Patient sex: M
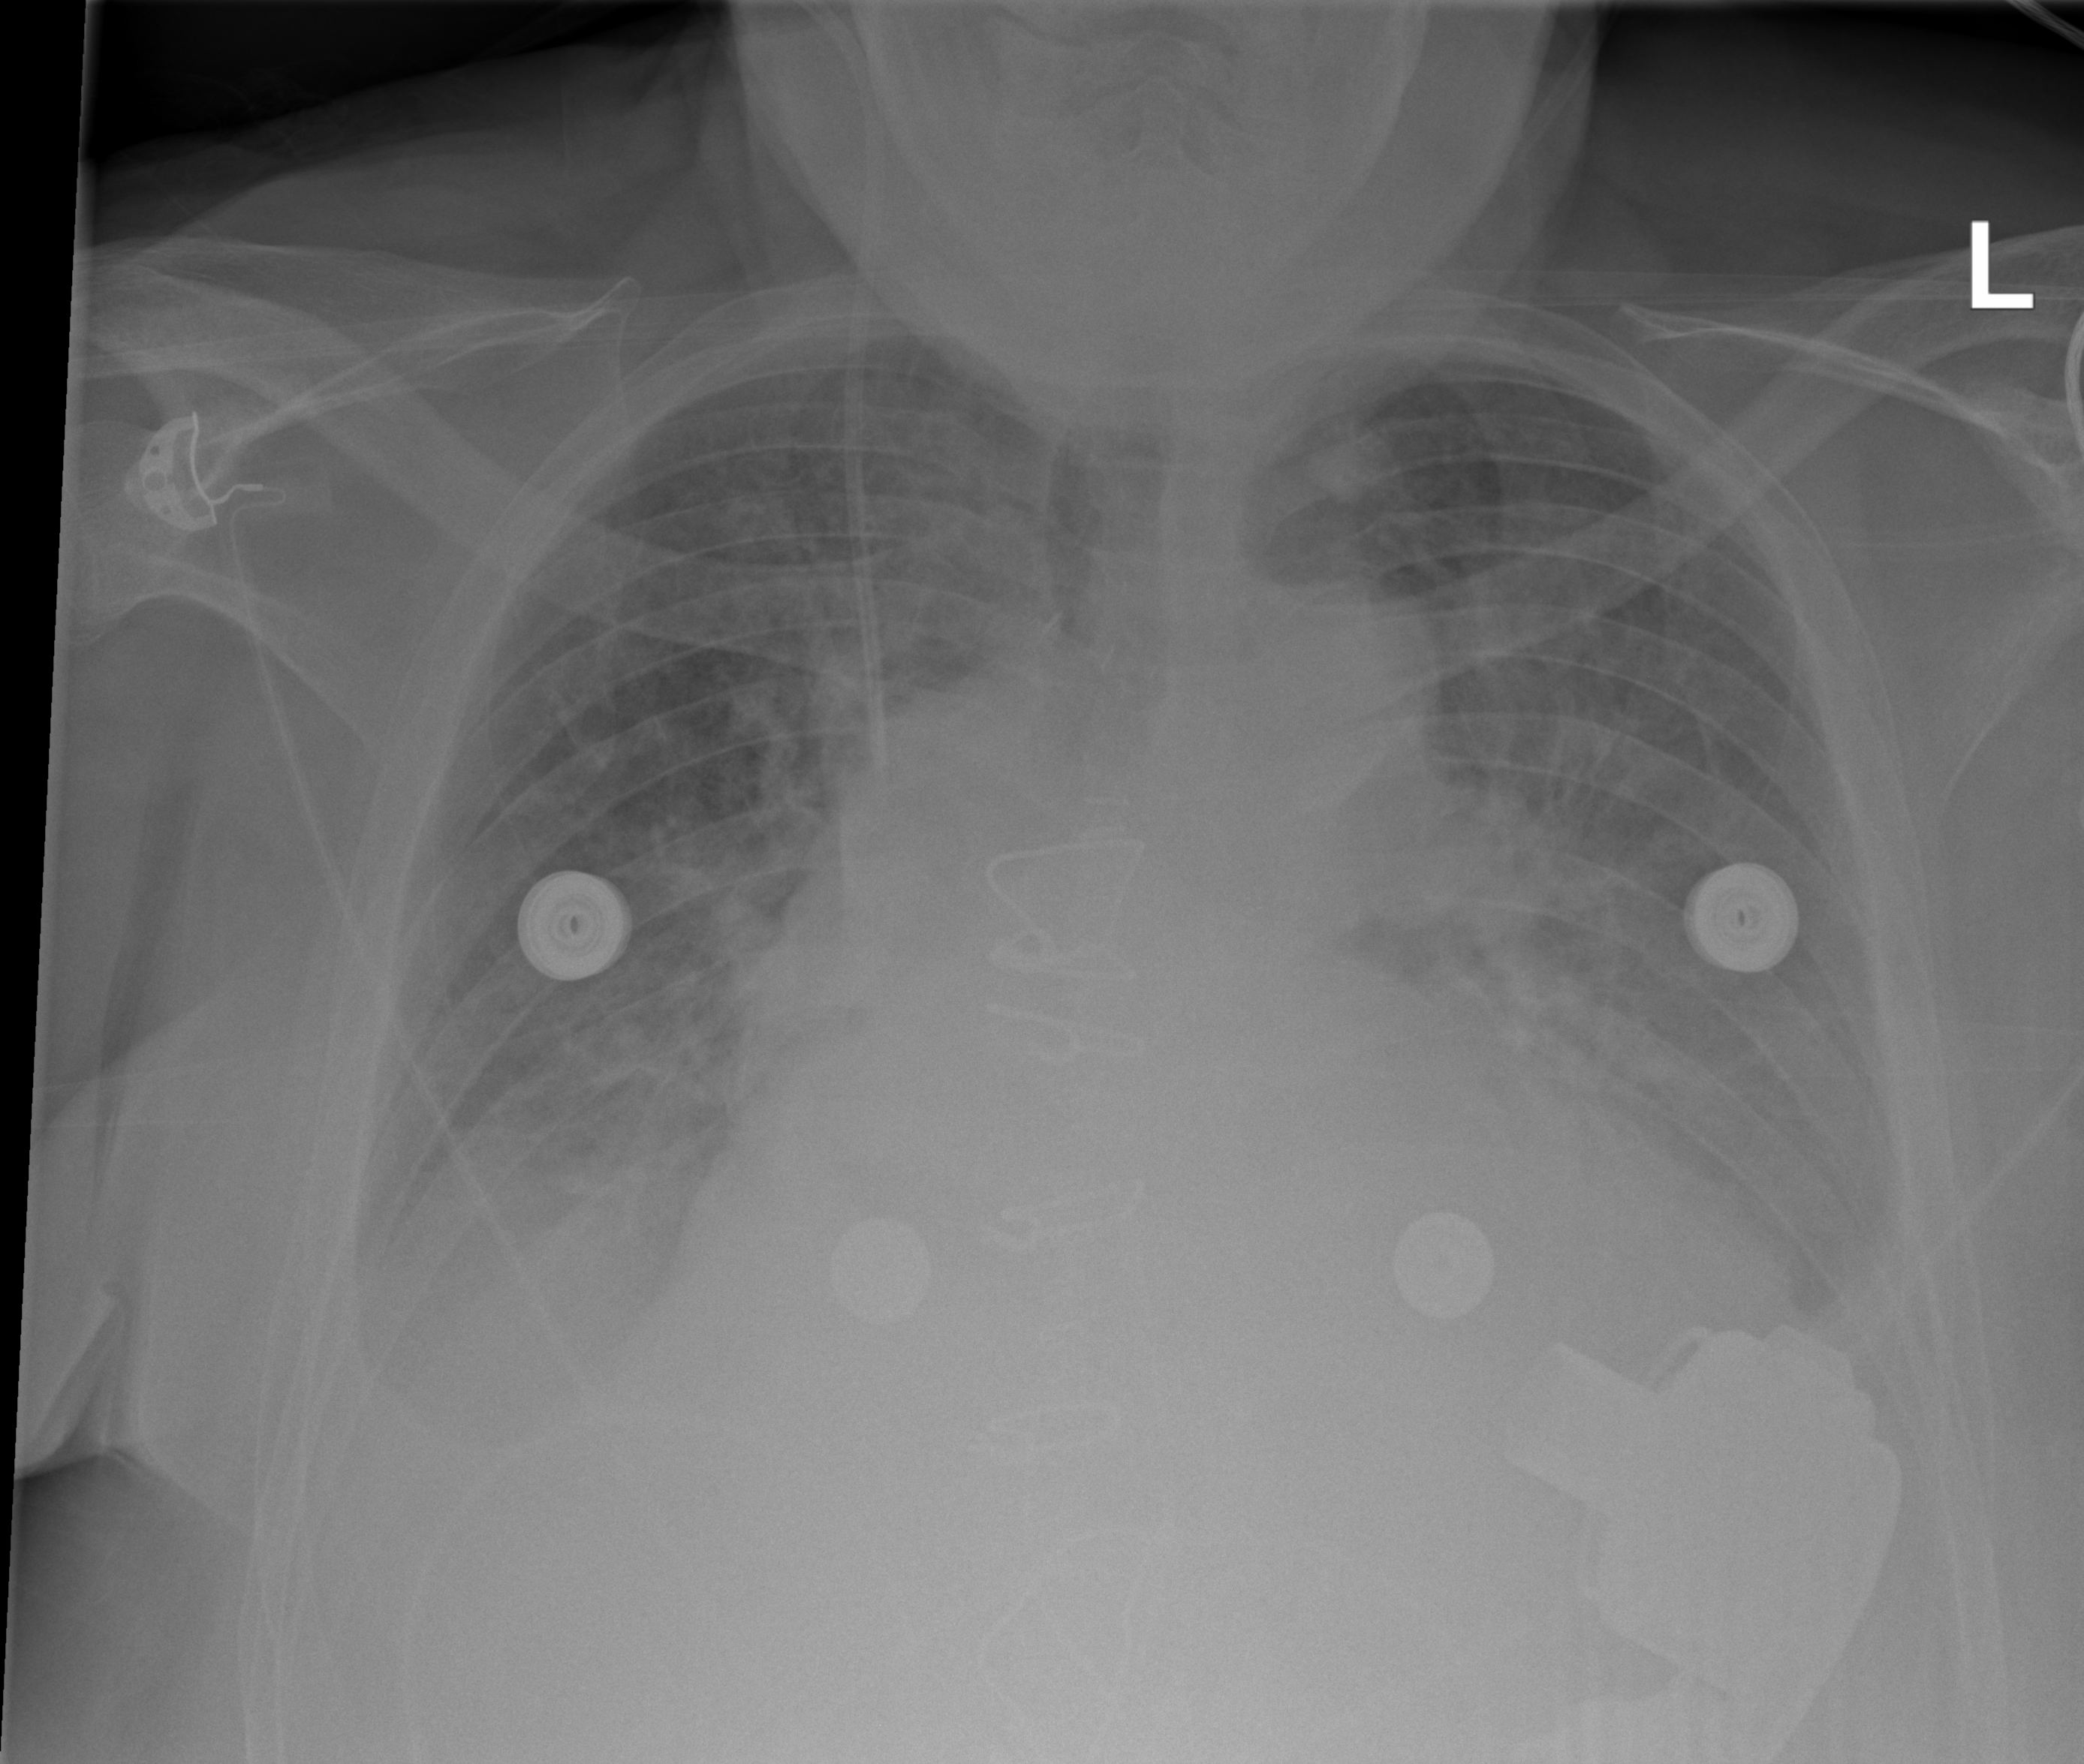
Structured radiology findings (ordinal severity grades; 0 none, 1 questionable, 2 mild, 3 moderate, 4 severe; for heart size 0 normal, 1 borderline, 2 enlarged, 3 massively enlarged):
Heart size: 2
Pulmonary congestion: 2
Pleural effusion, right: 2
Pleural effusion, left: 2
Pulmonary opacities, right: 0
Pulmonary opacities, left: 0
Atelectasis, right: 2
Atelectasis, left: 2